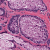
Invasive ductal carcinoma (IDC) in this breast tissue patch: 0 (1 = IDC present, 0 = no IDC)